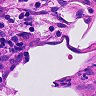
Metastatic tissue present: no